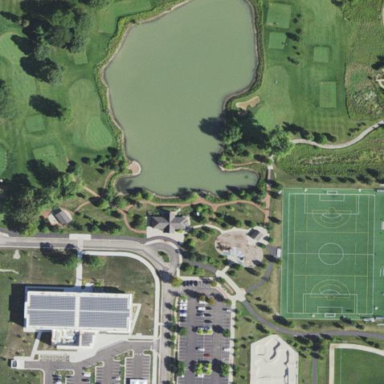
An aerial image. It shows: Pond serving as water hazard on golf course. It is natural feature of the landscape.